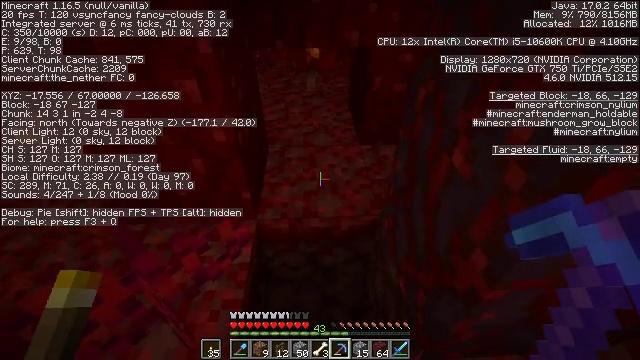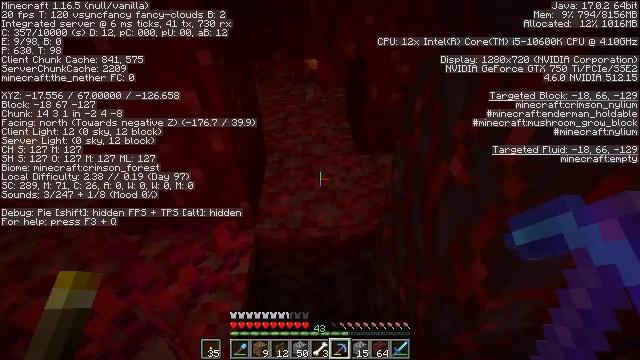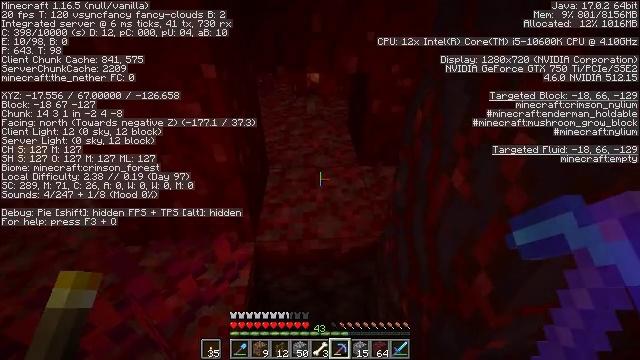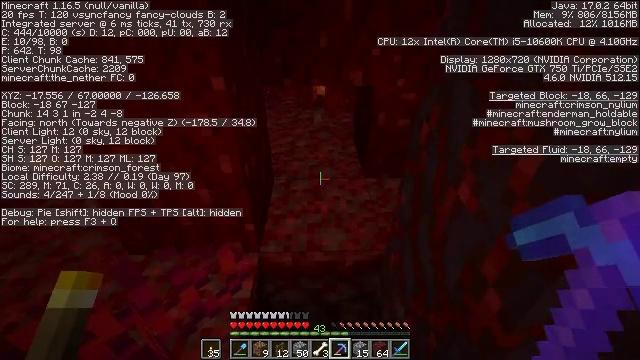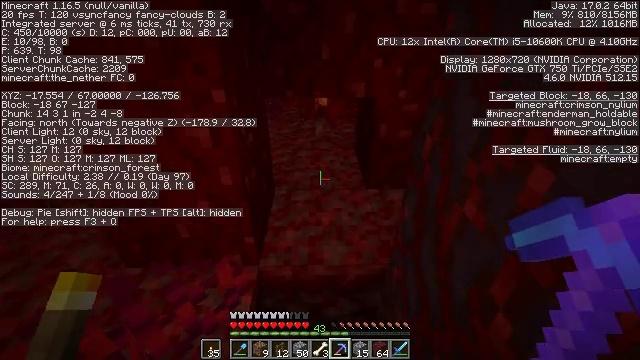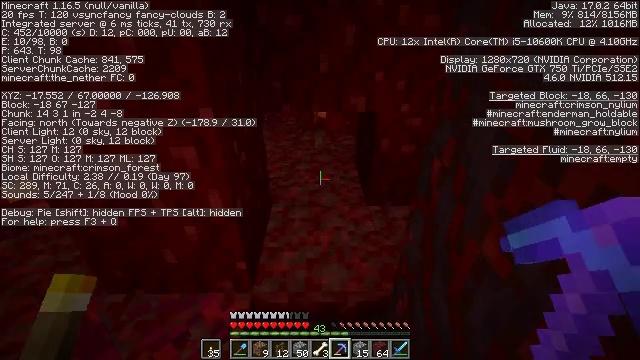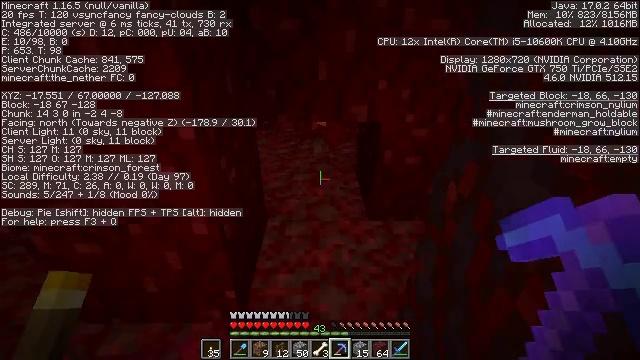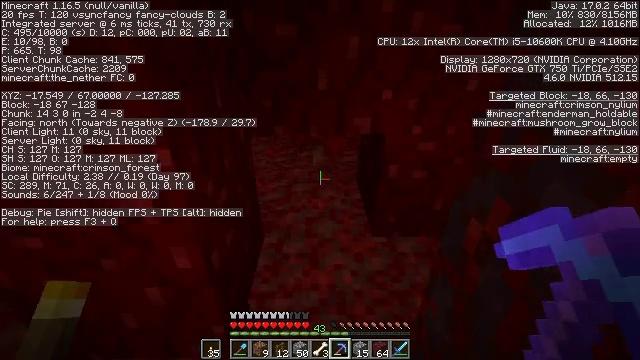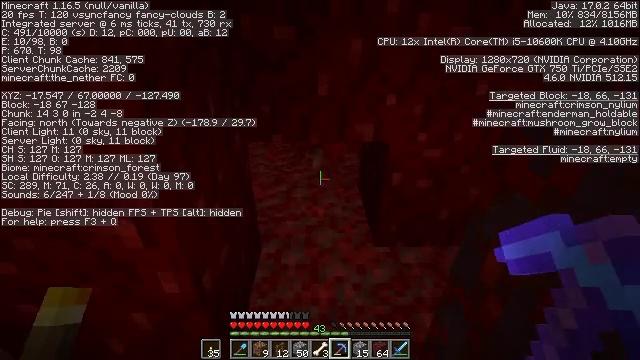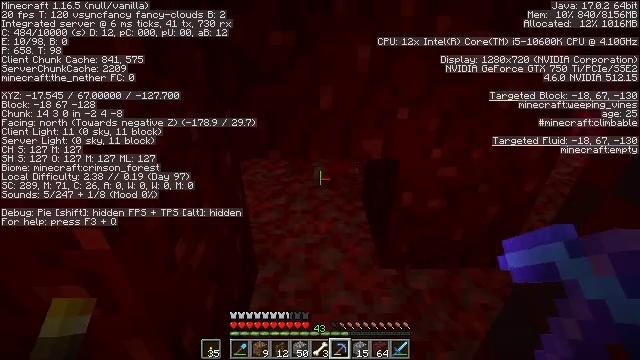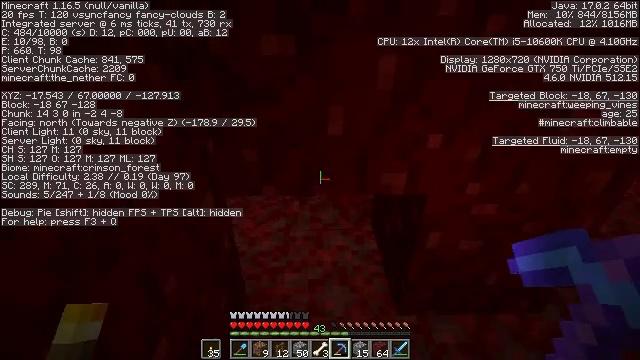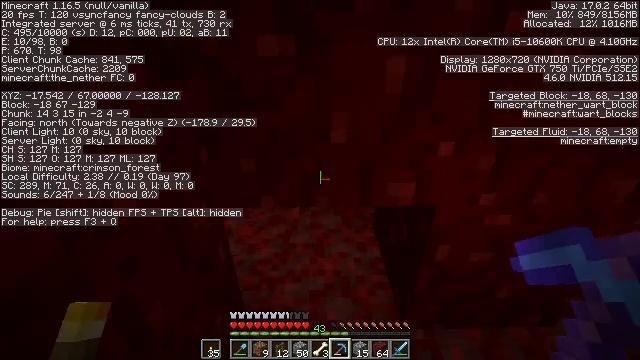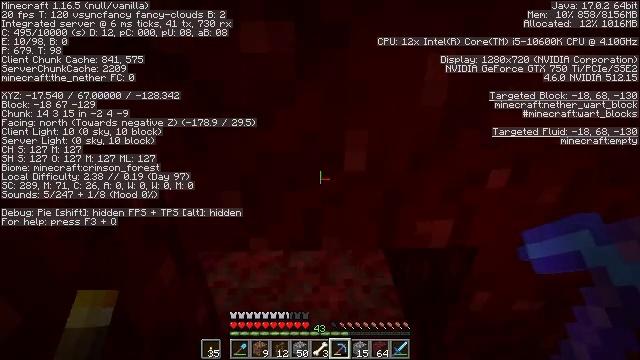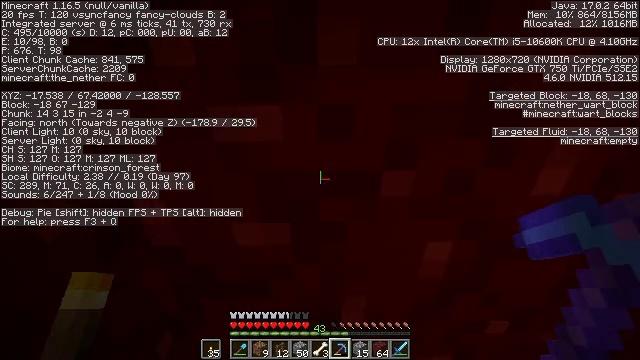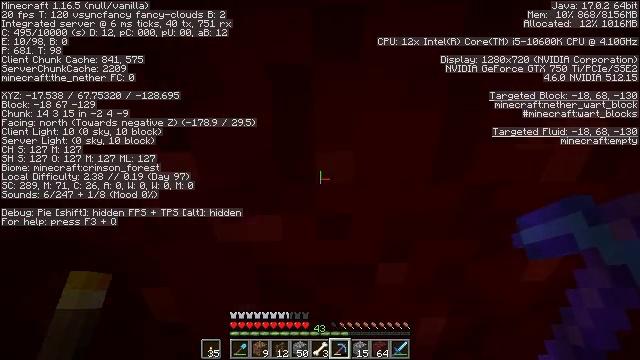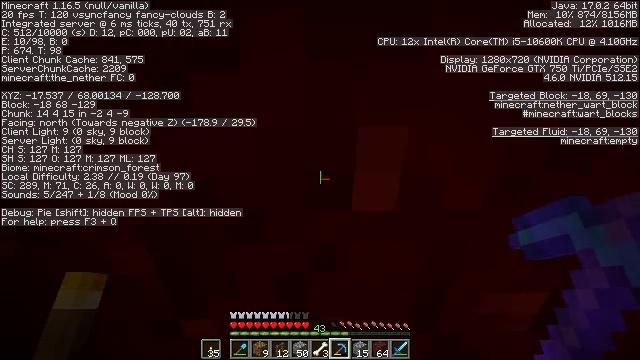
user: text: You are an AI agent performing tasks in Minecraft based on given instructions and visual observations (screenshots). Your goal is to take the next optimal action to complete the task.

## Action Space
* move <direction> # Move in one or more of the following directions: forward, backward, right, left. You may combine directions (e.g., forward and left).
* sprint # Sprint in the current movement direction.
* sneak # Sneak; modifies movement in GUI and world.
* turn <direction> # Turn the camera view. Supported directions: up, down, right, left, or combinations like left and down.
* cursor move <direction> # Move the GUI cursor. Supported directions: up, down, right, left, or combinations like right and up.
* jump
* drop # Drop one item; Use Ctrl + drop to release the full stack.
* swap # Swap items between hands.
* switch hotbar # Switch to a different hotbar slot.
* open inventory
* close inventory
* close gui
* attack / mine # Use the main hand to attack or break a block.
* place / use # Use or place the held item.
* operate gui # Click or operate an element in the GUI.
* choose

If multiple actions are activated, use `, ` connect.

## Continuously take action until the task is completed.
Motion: motion action
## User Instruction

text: Break the nether wart block with a tool.
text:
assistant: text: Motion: turn up
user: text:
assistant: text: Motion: turn up
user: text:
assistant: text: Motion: turn left and up
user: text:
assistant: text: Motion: move forward, turn up
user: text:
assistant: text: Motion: move forward, turn up
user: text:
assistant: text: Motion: move forward
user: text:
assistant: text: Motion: move forward
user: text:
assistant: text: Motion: move forward
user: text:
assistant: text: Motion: move forward
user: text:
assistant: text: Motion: move forward
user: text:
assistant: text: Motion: move forward
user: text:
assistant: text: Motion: move forward
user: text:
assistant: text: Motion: move forward, jump
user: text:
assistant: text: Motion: move forward, jump
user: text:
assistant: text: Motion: move forward, jump
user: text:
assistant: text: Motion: move forward, jump
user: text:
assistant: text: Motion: move forward, turn right and up, jump
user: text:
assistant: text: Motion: turn up
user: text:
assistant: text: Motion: turn up
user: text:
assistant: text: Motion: no_op
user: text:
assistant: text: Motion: no_op
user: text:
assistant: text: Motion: no_op
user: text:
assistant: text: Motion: no_op
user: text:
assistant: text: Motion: turn down
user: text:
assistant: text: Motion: turn right
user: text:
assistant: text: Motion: no_op
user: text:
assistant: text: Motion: no_op
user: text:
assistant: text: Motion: no_op
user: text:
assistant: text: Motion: turn left
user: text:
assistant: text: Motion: turn left